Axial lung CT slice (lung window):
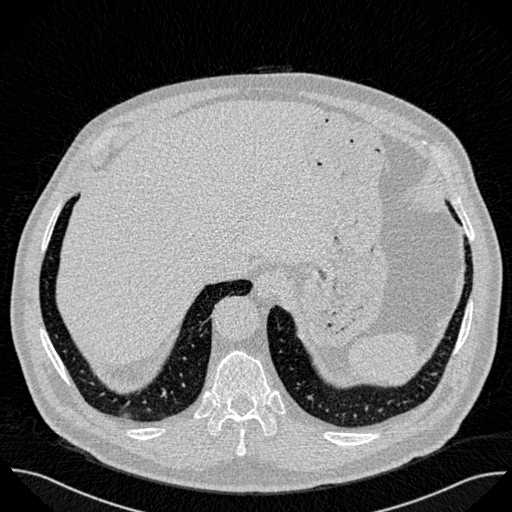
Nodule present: no